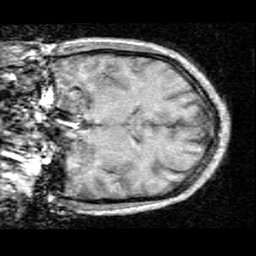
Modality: T1w
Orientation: coronal
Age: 26
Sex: female